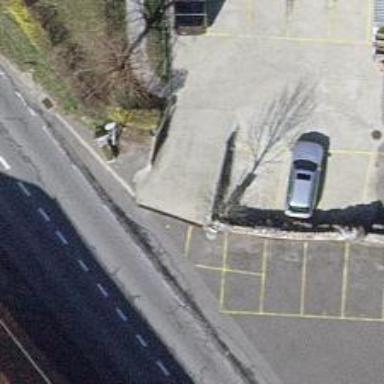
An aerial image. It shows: Bus stop with platform for public transport.